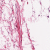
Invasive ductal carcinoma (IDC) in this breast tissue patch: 0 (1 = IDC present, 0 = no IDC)